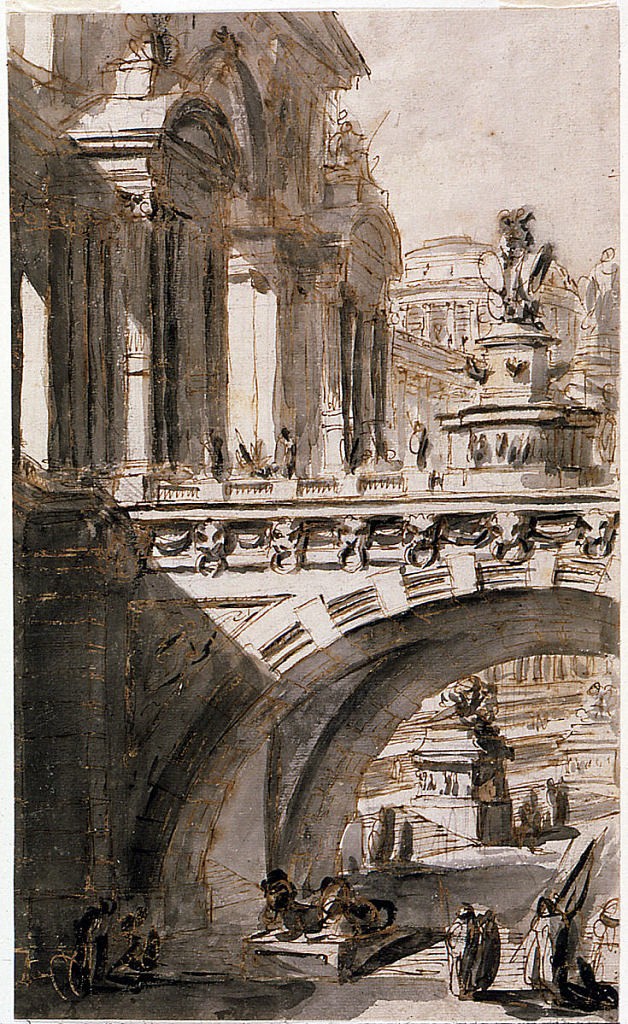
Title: Architectural Fantasy: Bridge and Monuments
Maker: Charles Michel-Ange Challe, French, 1718 – 1778
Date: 1745–50
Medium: Brush and gray brown wash, over black chalk on paper
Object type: Drawing
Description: In this architectural fantasy, an arched bridge ornamented with a sculptural monument transitions into a grandiose palace, to the left.  The palace, viewed from an oblique angle, has twin porticos.  In the background, a domed and colonnaded building is visible in the distance.  Through the arch of the bridge appear steps, another monument, and number small-scale figures.